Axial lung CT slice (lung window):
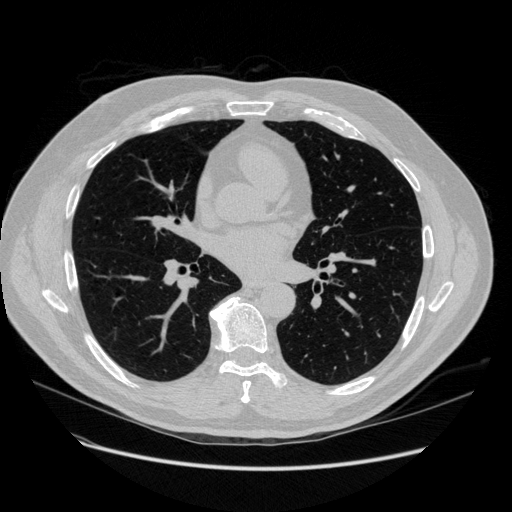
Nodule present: no